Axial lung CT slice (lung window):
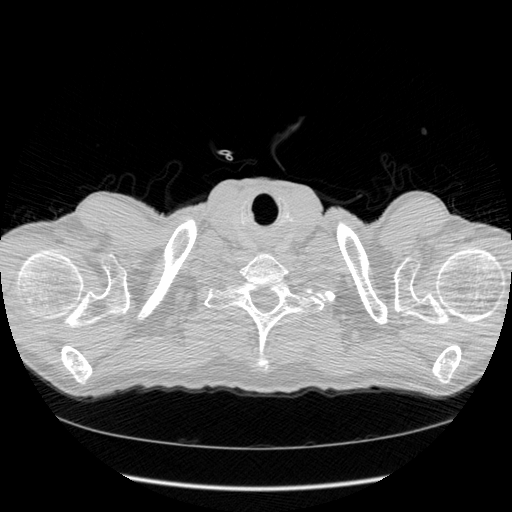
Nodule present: no